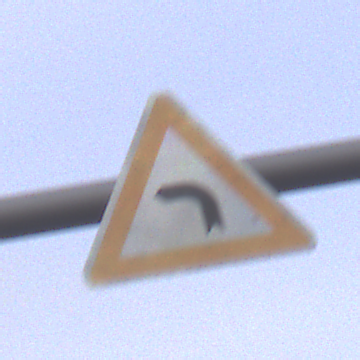
Verkehrszeichen: KurveLinks
Umgebung: Outdoor, Urban
Tageszeit: MorningAfternoon
Wetter: PartlyCloudy
Licht: Natural
Jahreszeit: NotSpecified
Kontrast: LowContrast